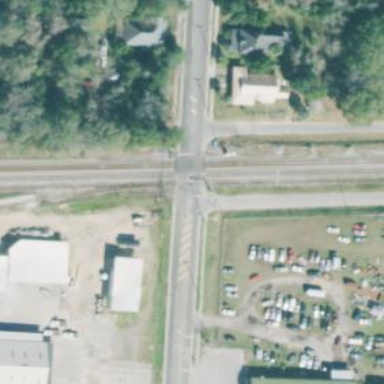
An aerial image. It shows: Level crossing with lights at railway intersection.